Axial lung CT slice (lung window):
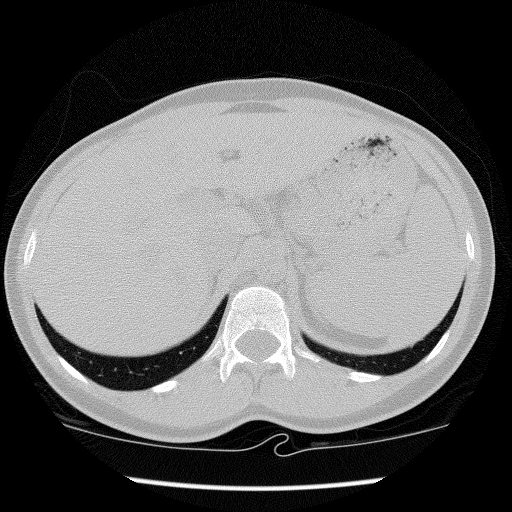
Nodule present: no